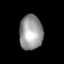
Tissue: lung
Cell type: Myeloid cells
Senescence score: 0.2358
Nuclear area (px): 794
Mean DAPI intensity: 153.035